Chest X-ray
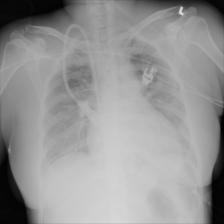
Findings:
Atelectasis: negative
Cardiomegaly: negative
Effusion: negative
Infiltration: negative
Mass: negative
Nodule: negative
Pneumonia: negative
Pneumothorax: negative
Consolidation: negative
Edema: negative
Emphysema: negative
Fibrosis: negative
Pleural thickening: negative
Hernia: negative